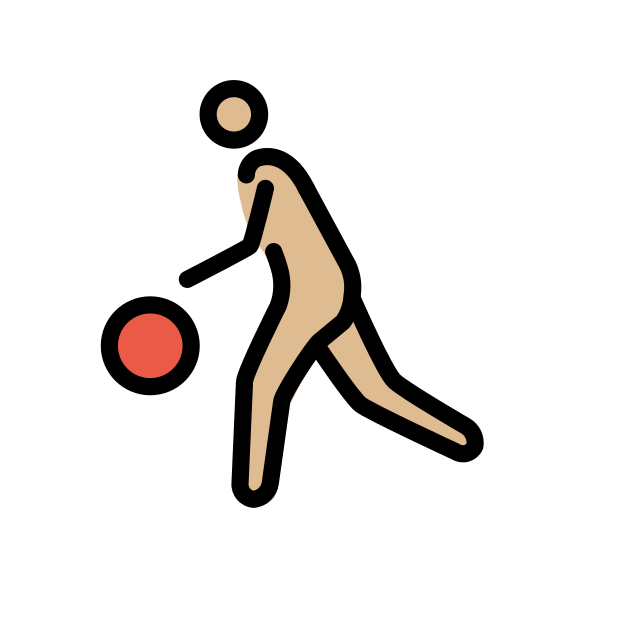
man bouncing ball: medium-light skin tone